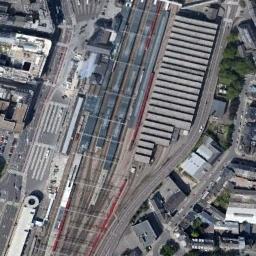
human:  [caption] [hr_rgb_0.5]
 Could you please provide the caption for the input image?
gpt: The railway station has some railways and trains and some other buildings are next to the railway station .

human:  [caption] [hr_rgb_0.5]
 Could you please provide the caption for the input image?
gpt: There is a fully equipped railway station in the city .

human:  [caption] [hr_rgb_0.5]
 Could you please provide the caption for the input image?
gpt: The railway station is next to some buildings and trees .

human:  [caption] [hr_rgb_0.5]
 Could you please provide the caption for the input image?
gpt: Many buildings are beside the railway station .

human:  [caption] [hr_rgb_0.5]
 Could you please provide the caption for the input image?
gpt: There are some buildings beside the railway station .